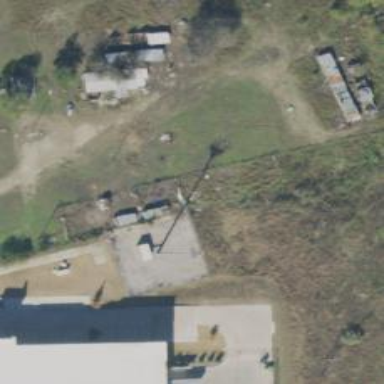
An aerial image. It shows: Mast tower used for communication.